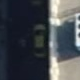
Vehicle type: Taxi